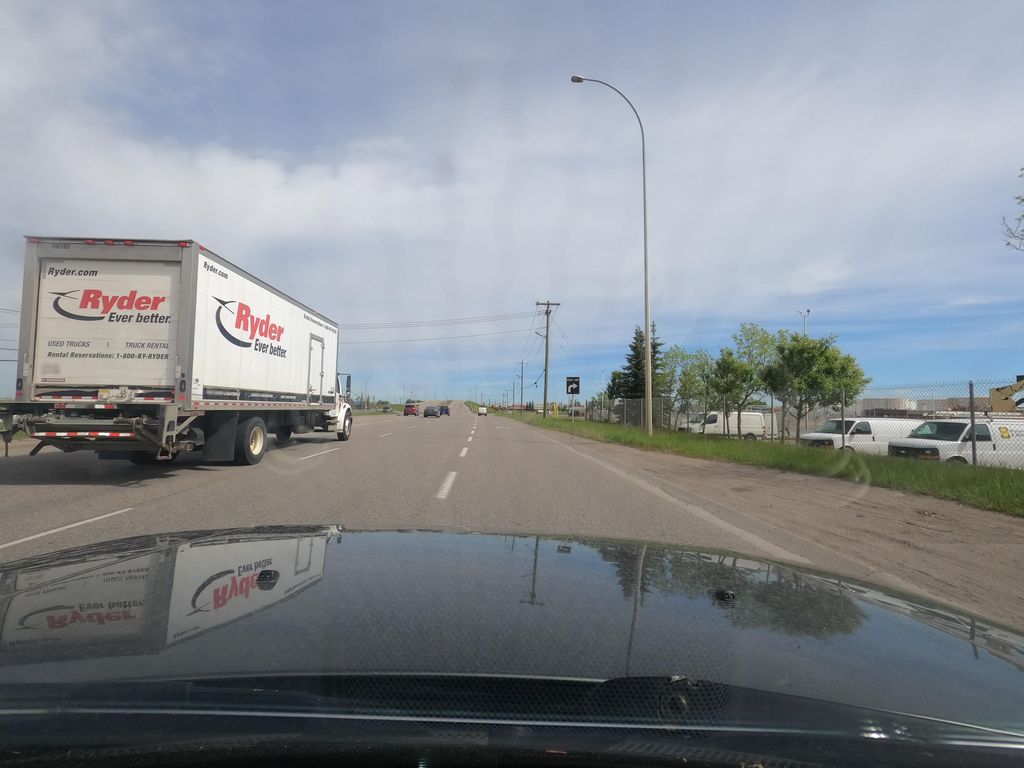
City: calgary